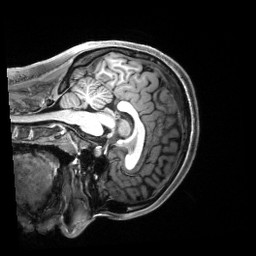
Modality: T1w
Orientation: sagittal
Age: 21
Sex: female
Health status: healthy
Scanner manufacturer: siemens
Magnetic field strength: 3 T
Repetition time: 2.5 s
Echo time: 0.00222 s